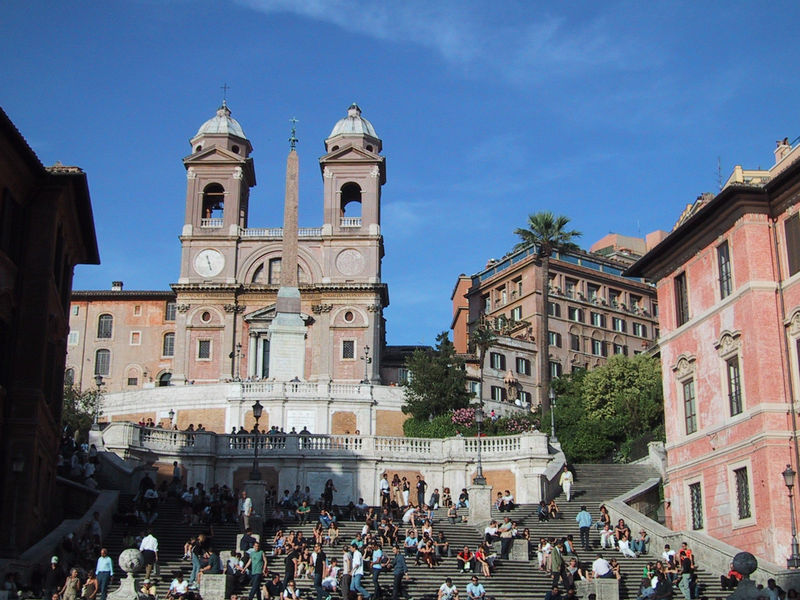
Titel: Rom, Spanische Treppe
Künstler: Francesco de Sanctis
Standort: Rom, Spanische Treppe (EU - I - Latium)
Schlagwörter: blau, himmel, schatten, wolken, menschen, sitzen, stadt, fenster, lampe, laterne, licht, säule, blüten, weg, leute, architektur, häuser, busch, kirche, sonne, personen, brunnen, fassaden, italien, modern, treppe, zeitgenössisch, uhr, geländer, palme, stufen, foto, fotografie, kreuz, türme, balustrade, kugel, sonnig, rom, blauer himmel, obelisk, etagen, obelsik, touristen, uhren, siegessäule, stiege, farbfotografie, spanische, spanische treppe, ettagen, fotogfrafie, halbzwölf, stevibrunnen